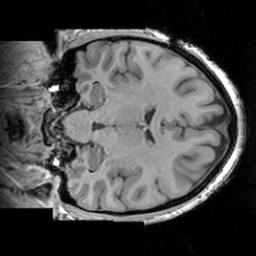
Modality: T1w
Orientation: coronal
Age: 33
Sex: female
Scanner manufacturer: siemens
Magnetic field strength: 3 T
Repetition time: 1.63 s
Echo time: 0.00311 s